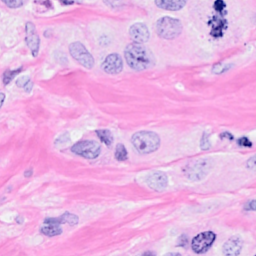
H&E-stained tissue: Breast